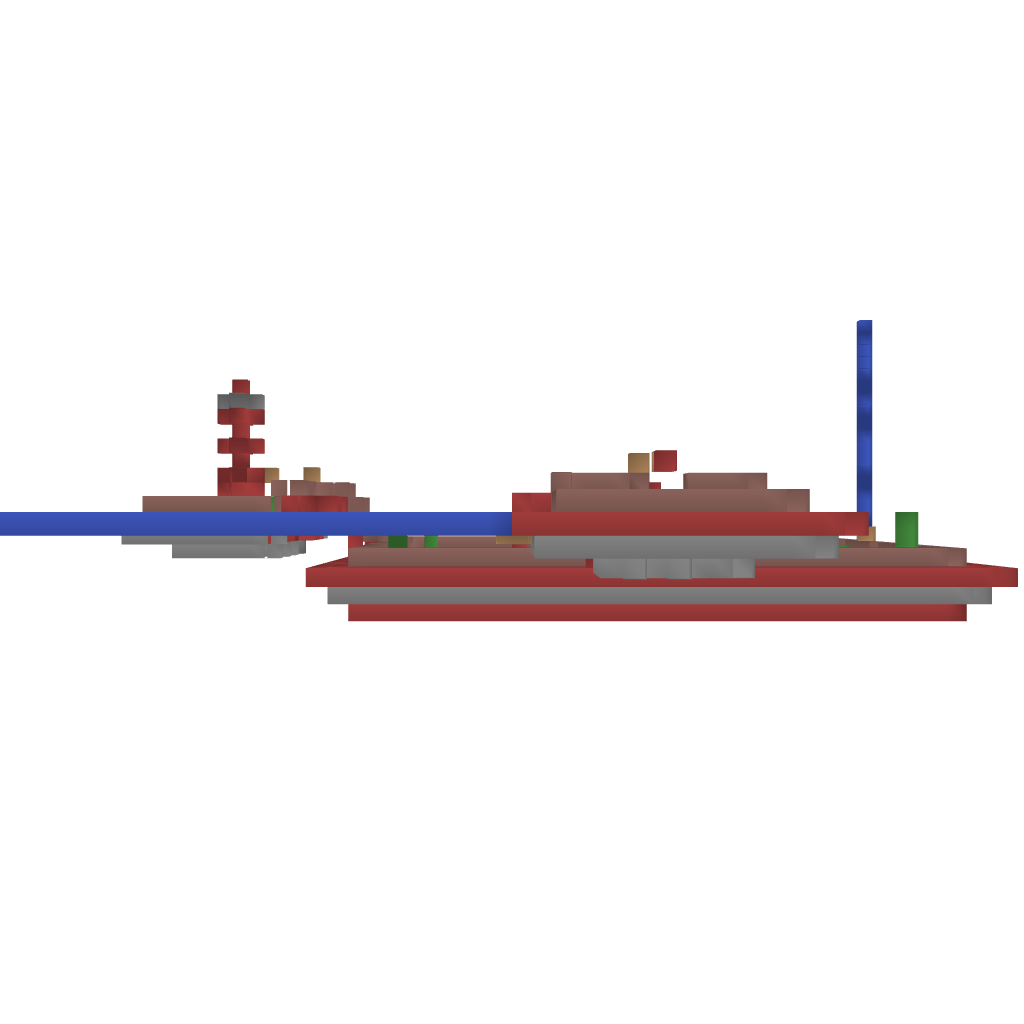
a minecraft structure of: Duckfarm bad low quality